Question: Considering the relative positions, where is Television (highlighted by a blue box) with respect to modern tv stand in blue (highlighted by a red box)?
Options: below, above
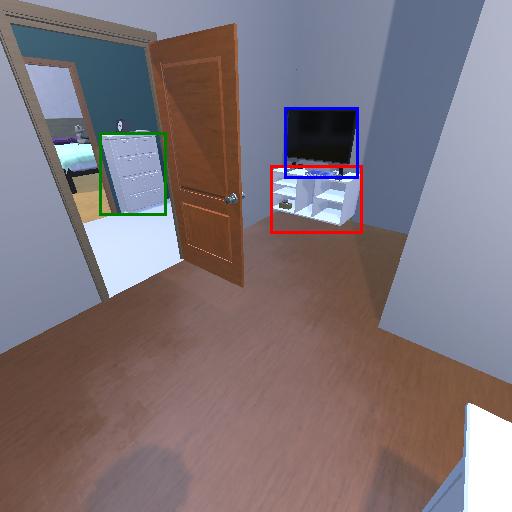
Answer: below